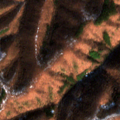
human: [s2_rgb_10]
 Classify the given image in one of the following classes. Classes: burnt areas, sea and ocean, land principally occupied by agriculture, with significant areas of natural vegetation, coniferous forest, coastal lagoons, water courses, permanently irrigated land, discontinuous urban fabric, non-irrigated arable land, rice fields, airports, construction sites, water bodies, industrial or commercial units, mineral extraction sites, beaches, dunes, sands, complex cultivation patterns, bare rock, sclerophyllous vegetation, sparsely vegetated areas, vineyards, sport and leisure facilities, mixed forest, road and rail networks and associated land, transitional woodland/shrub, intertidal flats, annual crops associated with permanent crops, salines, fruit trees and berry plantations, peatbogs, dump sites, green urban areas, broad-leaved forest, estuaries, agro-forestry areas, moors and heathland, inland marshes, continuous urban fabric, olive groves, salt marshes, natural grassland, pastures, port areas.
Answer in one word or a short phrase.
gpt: broad-leaved forest